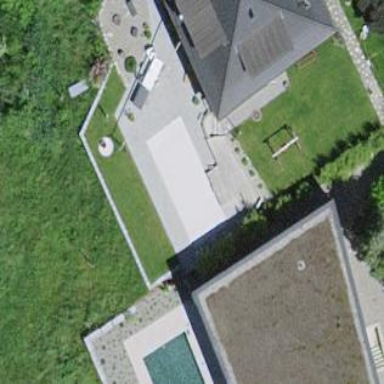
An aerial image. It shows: Swimming pool located in leisure land.